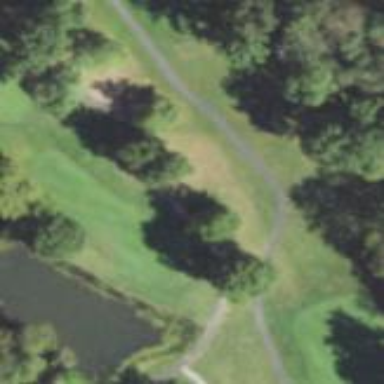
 specifically golf. It features beautiful fairway for golf enthusiasts to enjoy."